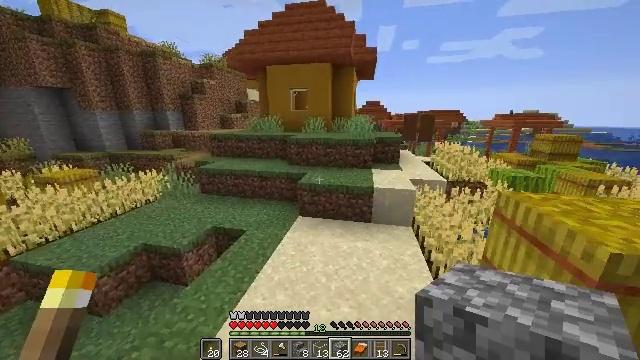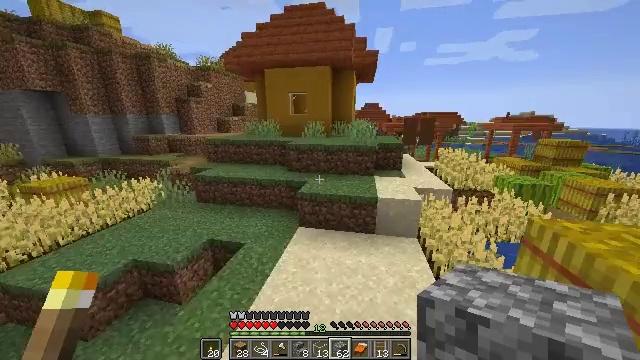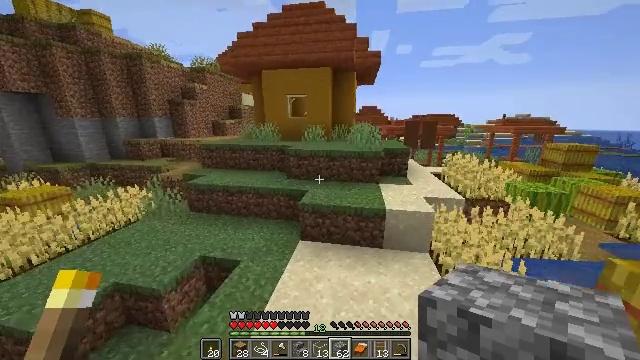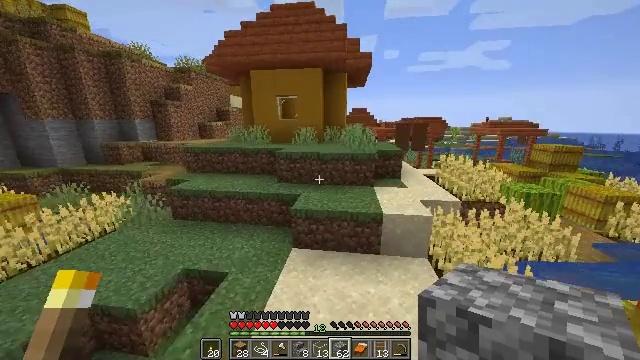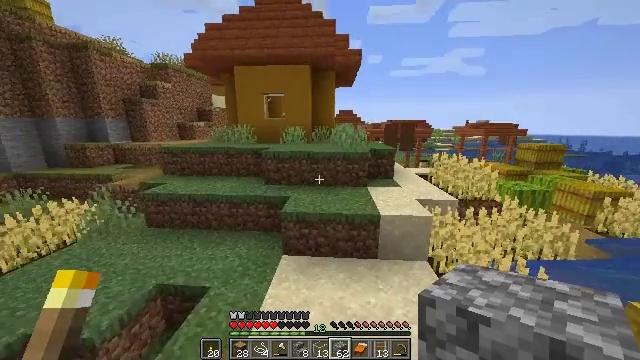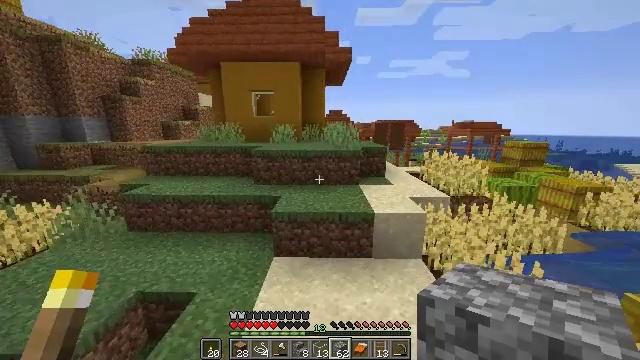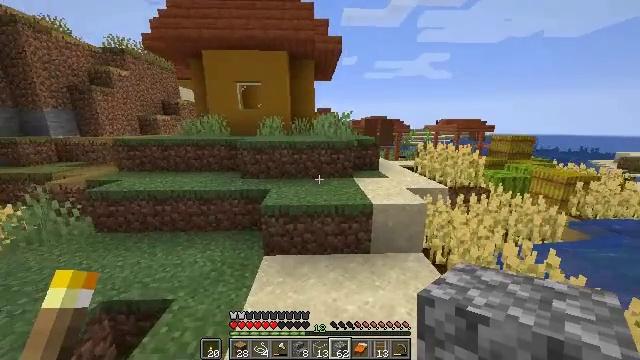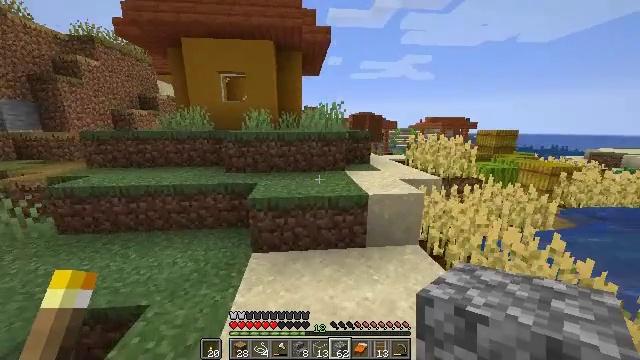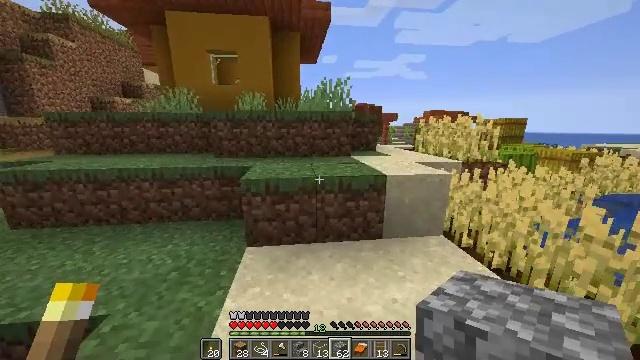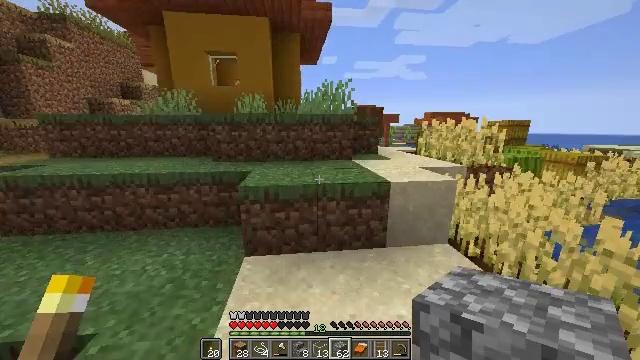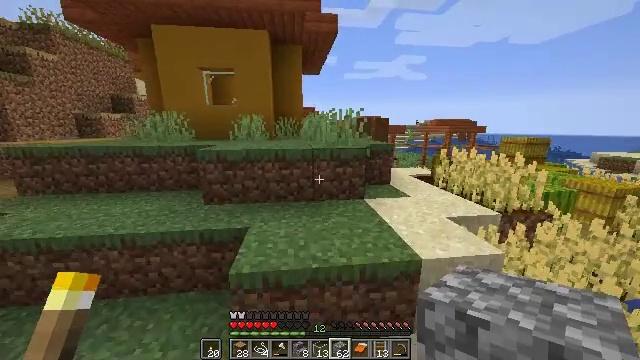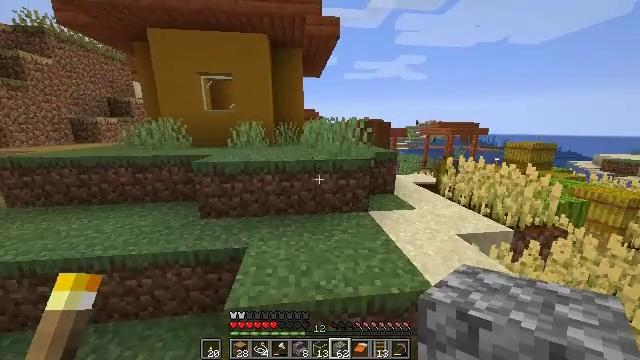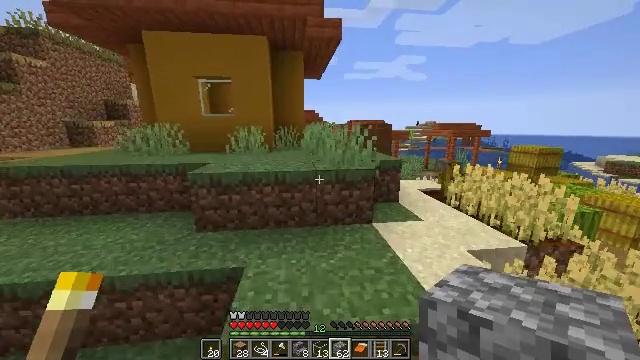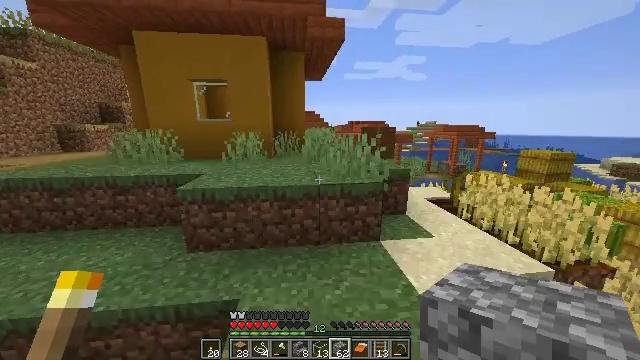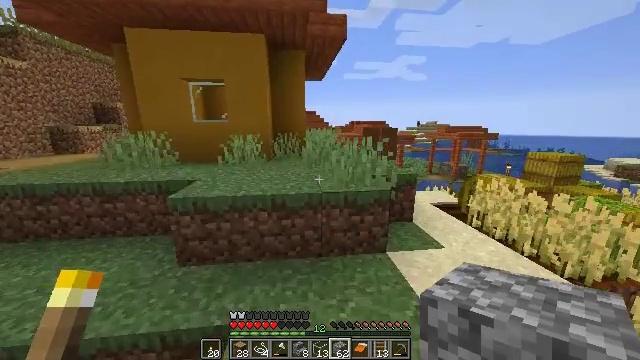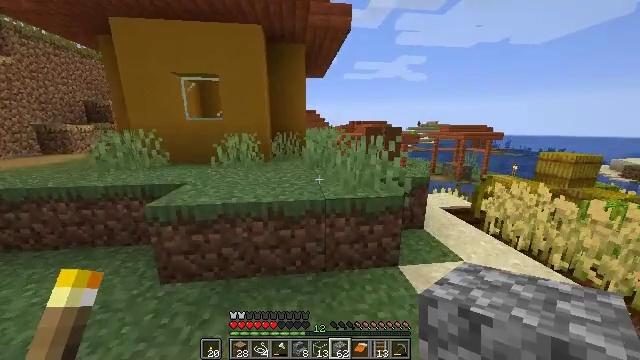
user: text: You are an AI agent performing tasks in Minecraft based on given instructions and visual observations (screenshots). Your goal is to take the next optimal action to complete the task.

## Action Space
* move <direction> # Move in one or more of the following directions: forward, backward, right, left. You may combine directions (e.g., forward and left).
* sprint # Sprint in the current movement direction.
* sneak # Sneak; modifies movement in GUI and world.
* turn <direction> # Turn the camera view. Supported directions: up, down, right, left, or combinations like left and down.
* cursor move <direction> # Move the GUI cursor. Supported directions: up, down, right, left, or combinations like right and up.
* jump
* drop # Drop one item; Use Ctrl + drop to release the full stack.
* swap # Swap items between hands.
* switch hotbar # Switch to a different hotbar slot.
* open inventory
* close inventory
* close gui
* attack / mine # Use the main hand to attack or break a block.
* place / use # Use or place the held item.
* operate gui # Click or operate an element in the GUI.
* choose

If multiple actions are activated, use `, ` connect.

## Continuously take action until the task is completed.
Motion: motion action
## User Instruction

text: Gather an orange bed for future use.
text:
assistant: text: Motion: move forward, jump
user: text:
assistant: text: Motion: move forward, jump
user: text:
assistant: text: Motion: move forward, turn right, jump
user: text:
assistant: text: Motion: move forward, turn right, jump
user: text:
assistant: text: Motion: move forward, turn right, jump
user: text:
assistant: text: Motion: move forward, turn right, jump
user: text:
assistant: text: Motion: move forward, turn right, jump
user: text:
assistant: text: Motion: move forward, turn right, jump
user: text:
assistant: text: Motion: move forward, sprint, jump
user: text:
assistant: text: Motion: move forward, sprint, jump
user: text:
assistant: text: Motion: move forward, sprint, jump
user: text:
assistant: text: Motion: move forward, sprint, jump
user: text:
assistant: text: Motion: move forward, jump
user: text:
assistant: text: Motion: move forward, jump
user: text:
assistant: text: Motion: move forward, jump
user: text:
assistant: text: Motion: move forward, jump
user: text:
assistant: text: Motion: move forward, jump
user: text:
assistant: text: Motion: move forward, turn right and down, jump
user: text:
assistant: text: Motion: move forward, turn right and down, jump
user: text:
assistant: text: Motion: move forward, sprint, jump
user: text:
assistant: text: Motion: move forward, sprint, jump
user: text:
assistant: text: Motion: move forward, sprint, jump
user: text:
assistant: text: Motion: move forward, sprint, jump
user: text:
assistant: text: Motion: move forward, jump
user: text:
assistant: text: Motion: move forward, jump
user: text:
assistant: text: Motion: move forward, jump
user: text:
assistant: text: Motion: move forward, jump
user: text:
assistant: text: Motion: move forward, turn down, jump
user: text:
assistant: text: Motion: move forward, jump
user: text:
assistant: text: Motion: move forward, sprint, turn down, jump